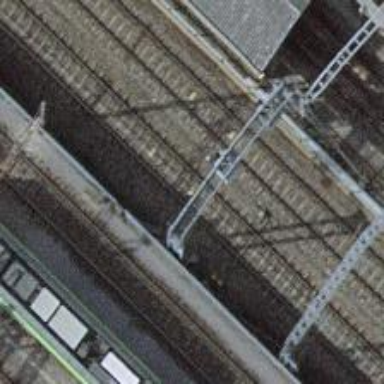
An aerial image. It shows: Railway signal.